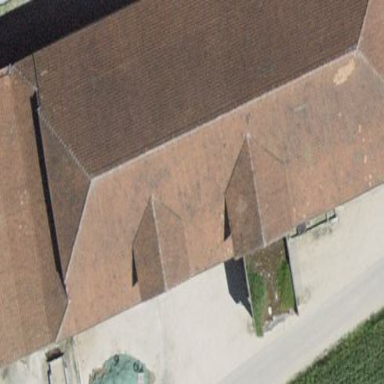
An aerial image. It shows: Gabled building with roof made of roof tiles.